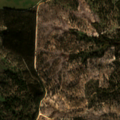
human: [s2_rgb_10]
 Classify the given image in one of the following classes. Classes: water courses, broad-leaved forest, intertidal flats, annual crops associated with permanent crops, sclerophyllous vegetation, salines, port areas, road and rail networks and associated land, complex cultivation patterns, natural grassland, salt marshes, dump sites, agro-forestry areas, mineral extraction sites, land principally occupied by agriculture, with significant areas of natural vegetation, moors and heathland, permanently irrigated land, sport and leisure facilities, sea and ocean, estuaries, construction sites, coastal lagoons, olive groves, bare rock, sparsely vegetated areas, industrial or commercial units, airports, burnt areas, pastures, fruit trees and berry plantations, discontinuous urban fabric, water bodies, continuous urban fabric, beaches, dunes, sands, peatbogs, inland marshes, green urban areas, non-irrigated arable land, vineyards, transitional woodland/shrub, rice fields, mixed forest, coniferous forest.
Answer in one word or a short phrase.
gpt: permanently irrigated land, agro-forestry areas, broad-leaved forest, transitional woodland/shrub